Question: I've recently been reading a little about sRGB formats and how they allow the hardware to automatically perform colour correction for typical monitors. As part of my reading, I see that you can simulate this step with an ordinary texture and a pow function on the return result.
Anyway I want to ask two questions as I've never used this feature before. Firstly, can anyone confirm from my screenshot that this is what you would expect to see? The left picture is ordinary RGBA and the right picture is with an sRGB target. There is no ambient lighting in the scene and the model is bog standard Phong (the light is a spotlight).

The second question I would like to ask is at what point is the correction actually performed by the hardware? For example I am writing frames to an FBO, then later I'm rendering a screen-sized quad to the back buffer using an FBO colour buffer (I'm intending to switch to deferred shading soon). Should I use sRGB textures attached to the FBO, or do I only need to specify an sRGB texture as the back buffer target? If you're using sRGB, should ALL texture resources be sRGB?
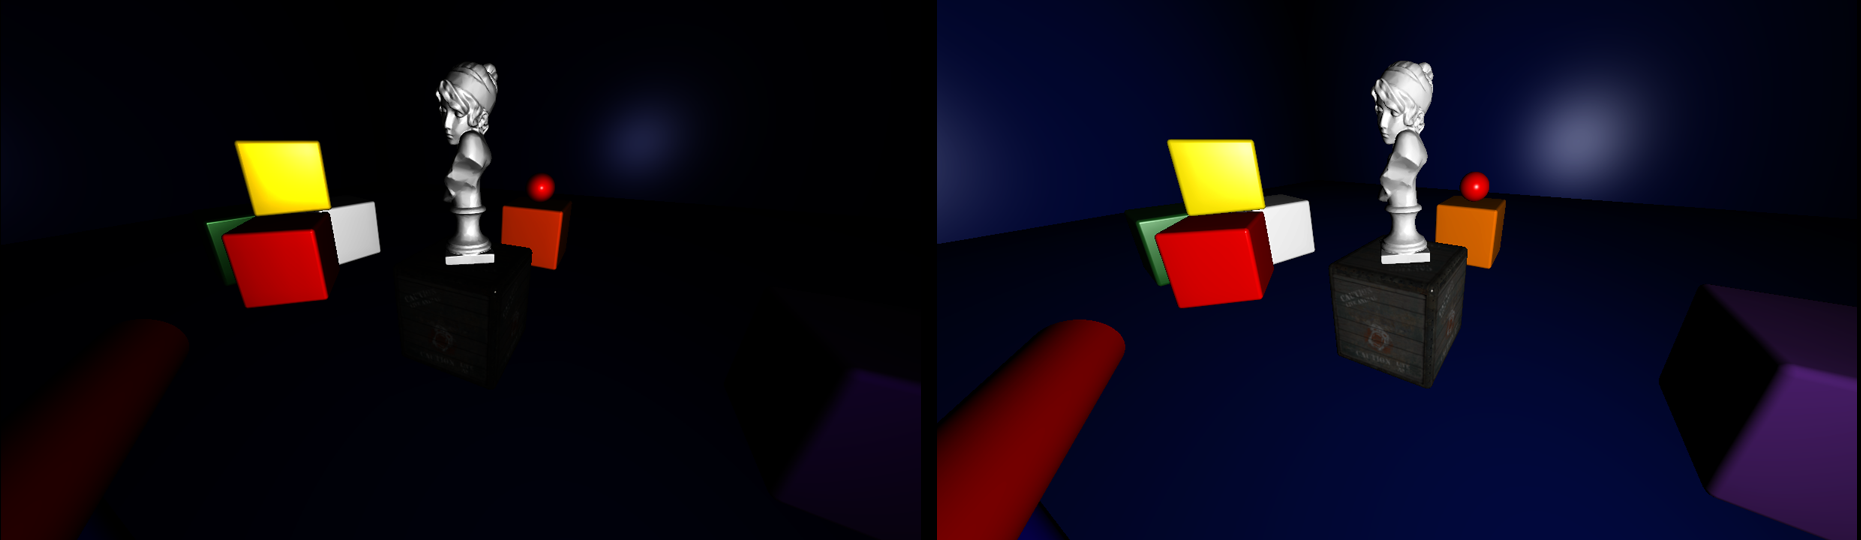
Answer: Note: the following discussion assumes you understand what the sRGB colorspace is, what gamma correction is, what a linear RGB colorspace is, and so forth. This focuses primarily on the OpenGL implementation of the technology.
If you want an in-depth discussion of these subjects, I would suggest looking at my tutorials on <URL>.
> Firstly, can anyone confirm from my screenshot that this is what you would expect to see?
I'm not sure I understand what you mean by that question. If you apply proper gamma correction (which is what sRGB does more or less), you will generally get more detail in darker areas of the image and a "brighter" result.
However, the correct way to think about it is that you do proper gamma correction . Your images have been too dark, and the gamma correction is now making them the appropriate brightness. Every decision you've made about what colors things should be and how bright lights ought to be has been .
> The second question I would like to ask is at what point is the correction actually performed by the hardware?
This is a very different question than the "for example" part that you continue on with covers.
sRGB images (remember: a texture contains images, but framebuffers can have images too) can be used in the following contexts:
- Transferring data from the user directly to the image (for example, with glTexSubImage2D and so forth). OpenGL that you are providing data that is already in the sRGB colorspace. So there is no translation of the data when you upload it. This is done because it makes the most sense: generally, any image you get from an artist will be in the sRGB colorspace unless the artist took great pains to put it in some other colorspace. Virtually every image editor works directly in sRGB.- Reading values in shaders via samplers (ie: accessing a texture). This is quite simple as well. OpenGL knows that the texel data in the image is in the sRGB colorspace. OpenGL assumes that the shader wants RGB color data. Therefore, all attempts to sample from a texture with an <URL>, convert the blended value into the sRGB colorspace and store it. Again, that's what you want; blending in the sRGB colorspace is always bad.
Now that we understand that, let's look at your example.
> For example I am writing frames to an FBO, then later I'm rendering a screen-sized quad to the back buffer using an FBO colour buffer (I'm intending to switch to deferred shading soon).
The problem with this is that you're not asking the right questions. What you need to keep in mind, as you move into deferred rendering, is this question:
Is this linear RGB or not?
In general, you should hold off on storing any intermediate data in gamma-correct space for as long as possible. So any intermediate buffers (ie: where you accumulate your lights) should be sRGB.
This isn't about the cost of the conversion; it's really about what you're doing. If you're doing deferred rendering, then you're probably also doing HDR lighting and so forth. So your light accumulation buffer needs to be floating-point. And float buffers are always linear; there's no reason for them to not be linear.
Your final image, the default framebuffer, be sRGB if you want to take advantage of free gamma correction (and you do). If you do all your work in HDR float buffers, and then tone-map the result down for the final display, you should write that to an sRGB image.